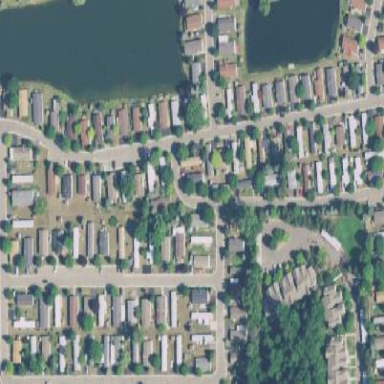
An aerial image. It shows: Residential area with mobile homes.